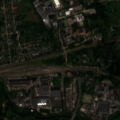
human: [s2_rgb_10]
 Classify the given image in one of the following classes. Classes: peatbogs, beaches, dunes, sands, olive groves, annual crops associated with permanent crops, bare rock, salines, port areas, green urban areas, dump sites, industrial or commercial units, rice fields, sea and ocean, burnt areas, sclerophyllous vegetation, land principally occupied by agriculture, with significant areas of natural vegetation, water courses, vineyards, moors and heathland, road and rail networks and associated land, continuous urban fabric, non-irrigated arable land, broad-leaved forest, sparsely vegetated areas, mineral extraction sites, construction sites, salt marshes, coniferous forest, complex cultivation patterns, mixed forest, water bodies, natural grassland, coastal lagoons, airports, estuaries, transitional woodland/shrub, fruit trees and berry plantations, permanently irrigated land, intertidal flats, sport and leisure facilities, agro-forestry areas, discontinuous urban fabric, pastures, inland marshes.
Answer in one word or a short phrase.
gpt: discontinuous urban fabric, industrial or commercial units, green urban areas, sport and leisure facilities, complex cultivation patterns